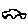
Label: car